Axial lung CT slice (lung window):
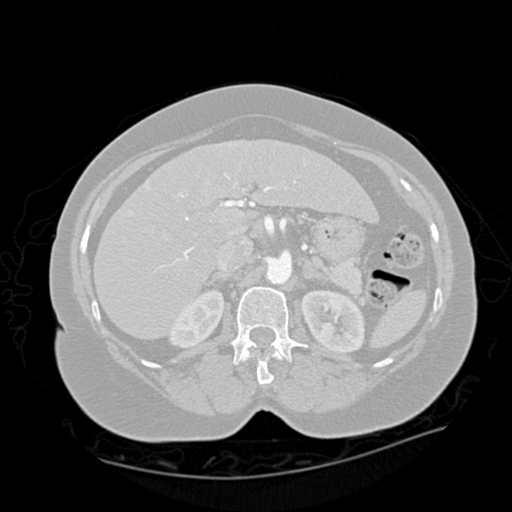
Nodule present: no